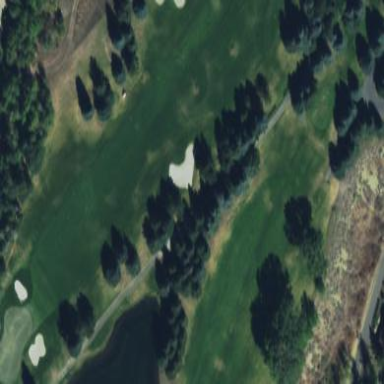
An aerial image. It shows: Rough grassy area used for golf.